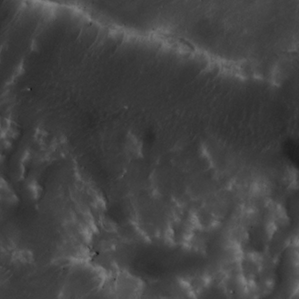
Label: non_frost